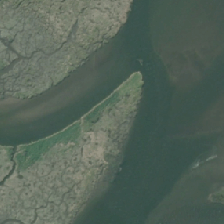
Land cover: herbaceous_freshwater_vege